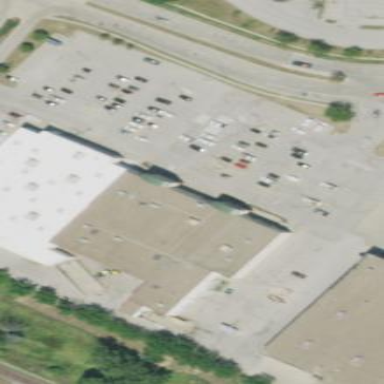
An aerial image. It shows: Retail building.